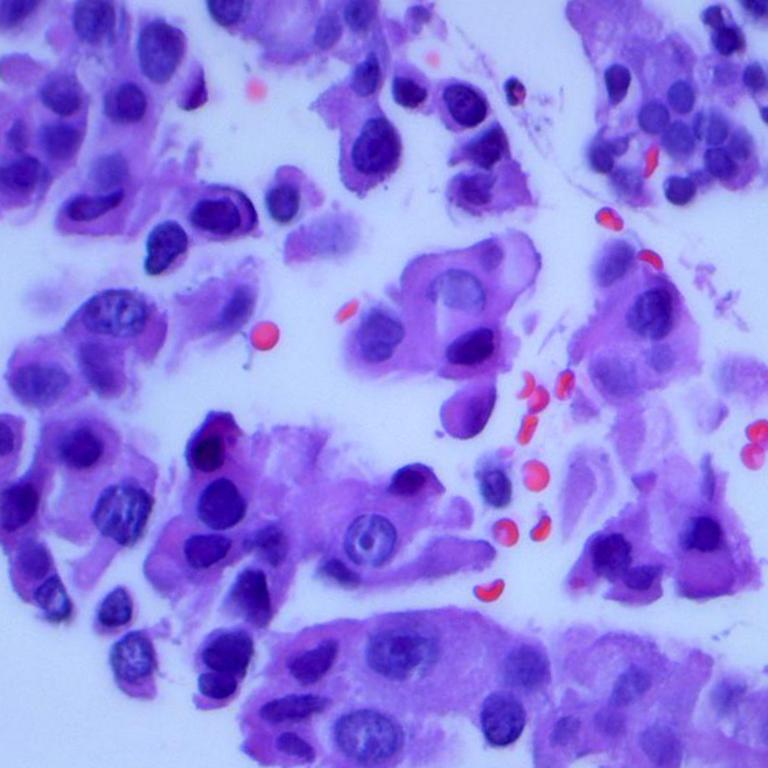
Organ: lung
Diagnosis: adenocarcinomas